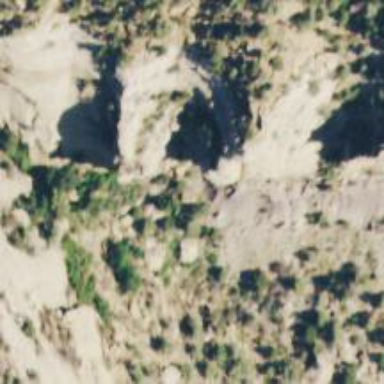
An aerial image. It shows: Natural cliff.